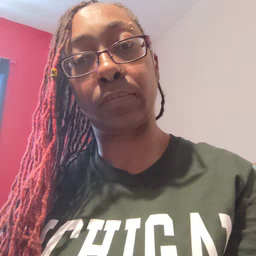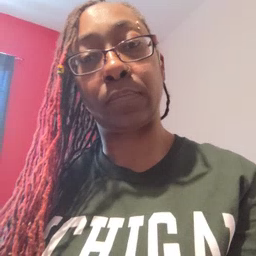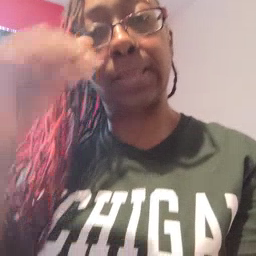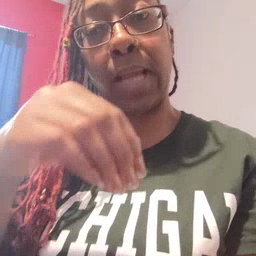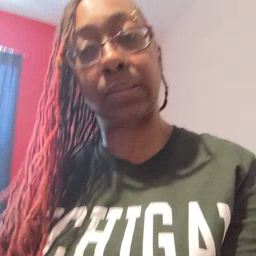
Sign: night